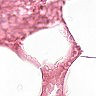
Metastatic tissue present: no